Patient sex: M
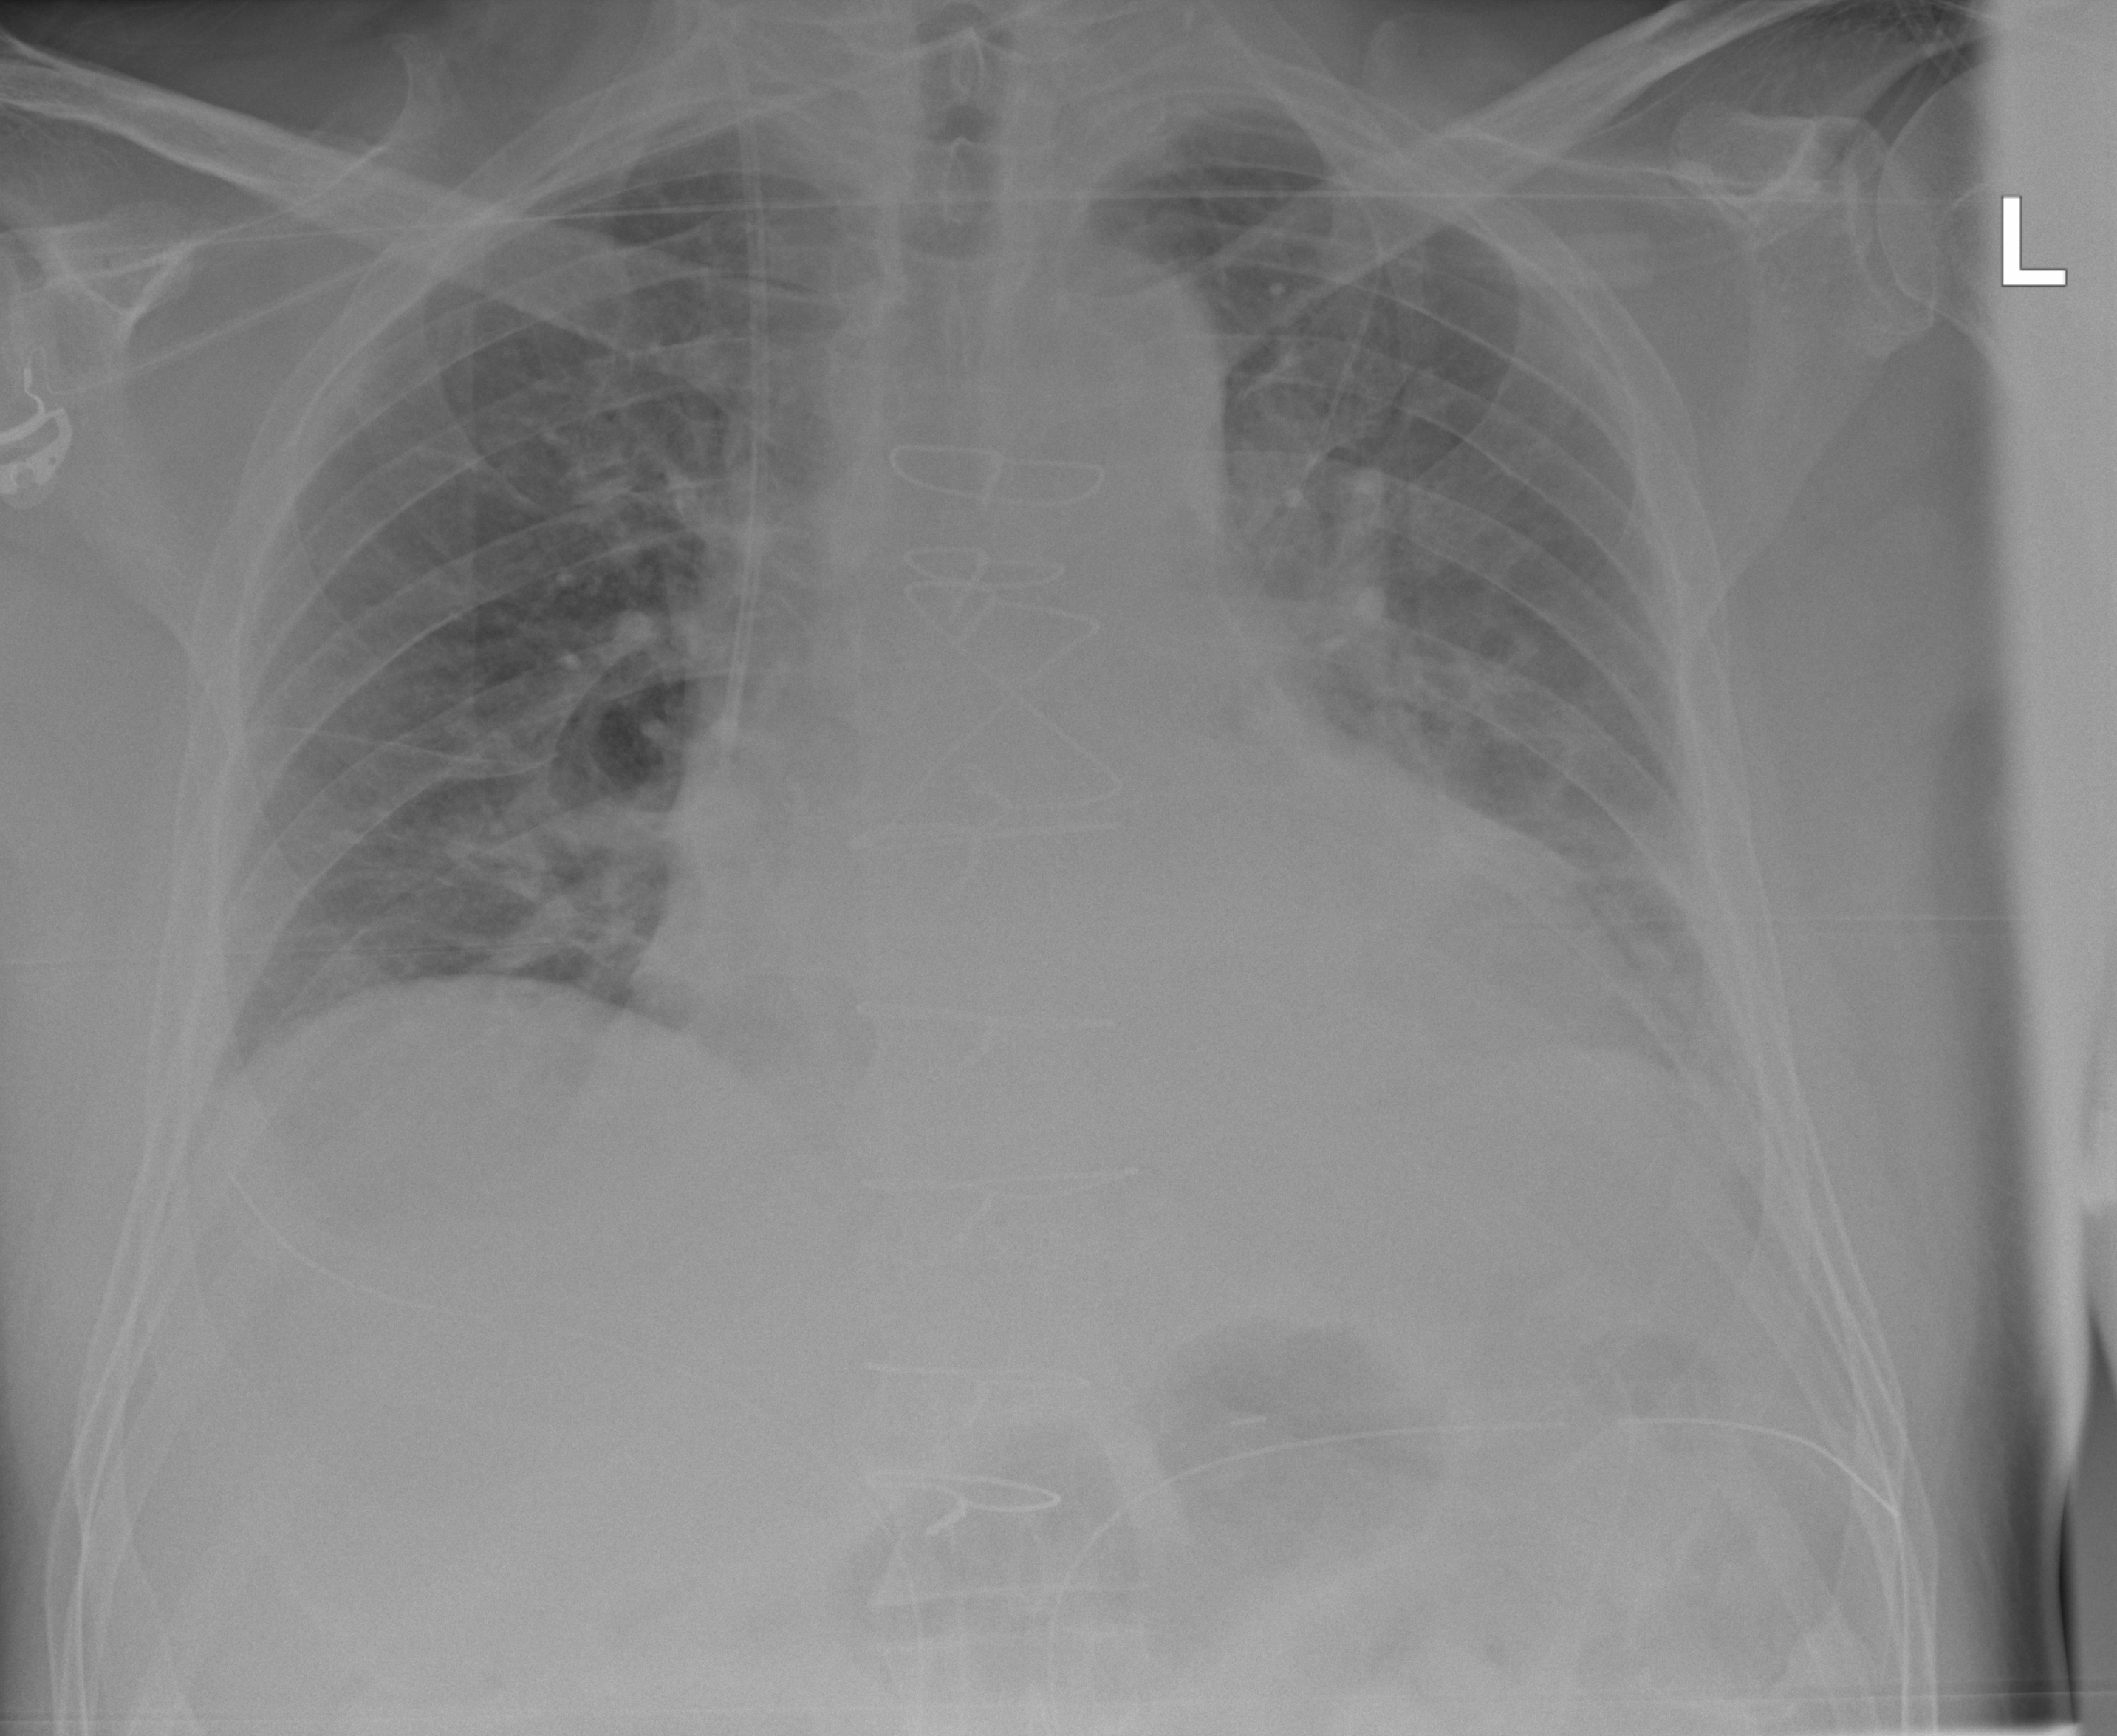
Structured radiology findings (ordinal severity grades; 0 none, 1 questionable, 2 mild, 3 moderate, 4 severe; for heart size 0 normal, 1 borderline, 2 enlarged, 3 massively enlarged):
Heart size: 2
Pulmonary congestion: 2
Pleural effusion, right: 0
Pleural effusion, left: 2
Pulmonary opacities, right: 2
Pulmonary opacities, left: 2
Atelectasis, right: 2
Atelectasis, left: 2